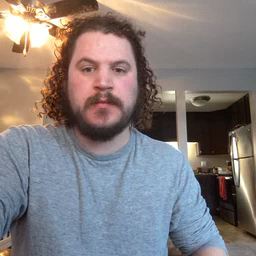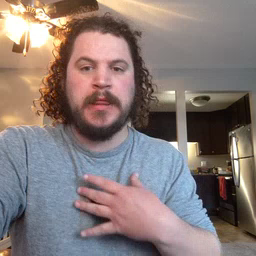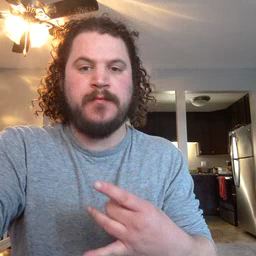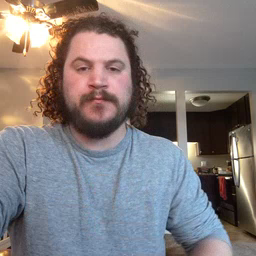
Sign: like